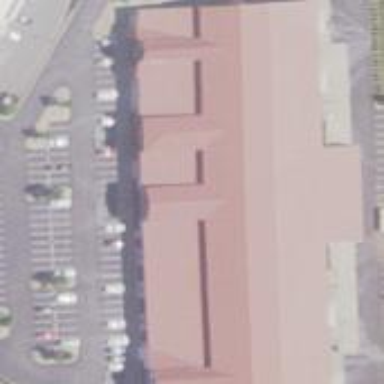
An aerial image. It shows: Building with furniture shop.